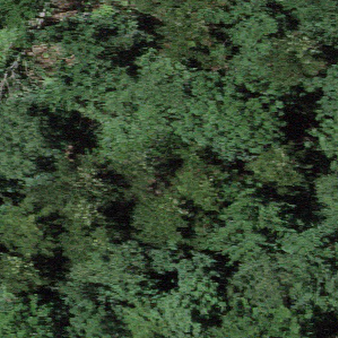
Label: other